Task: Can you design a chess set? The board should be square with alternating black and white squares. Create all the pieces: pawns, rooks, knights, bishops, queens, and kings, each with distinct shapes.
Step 3319:
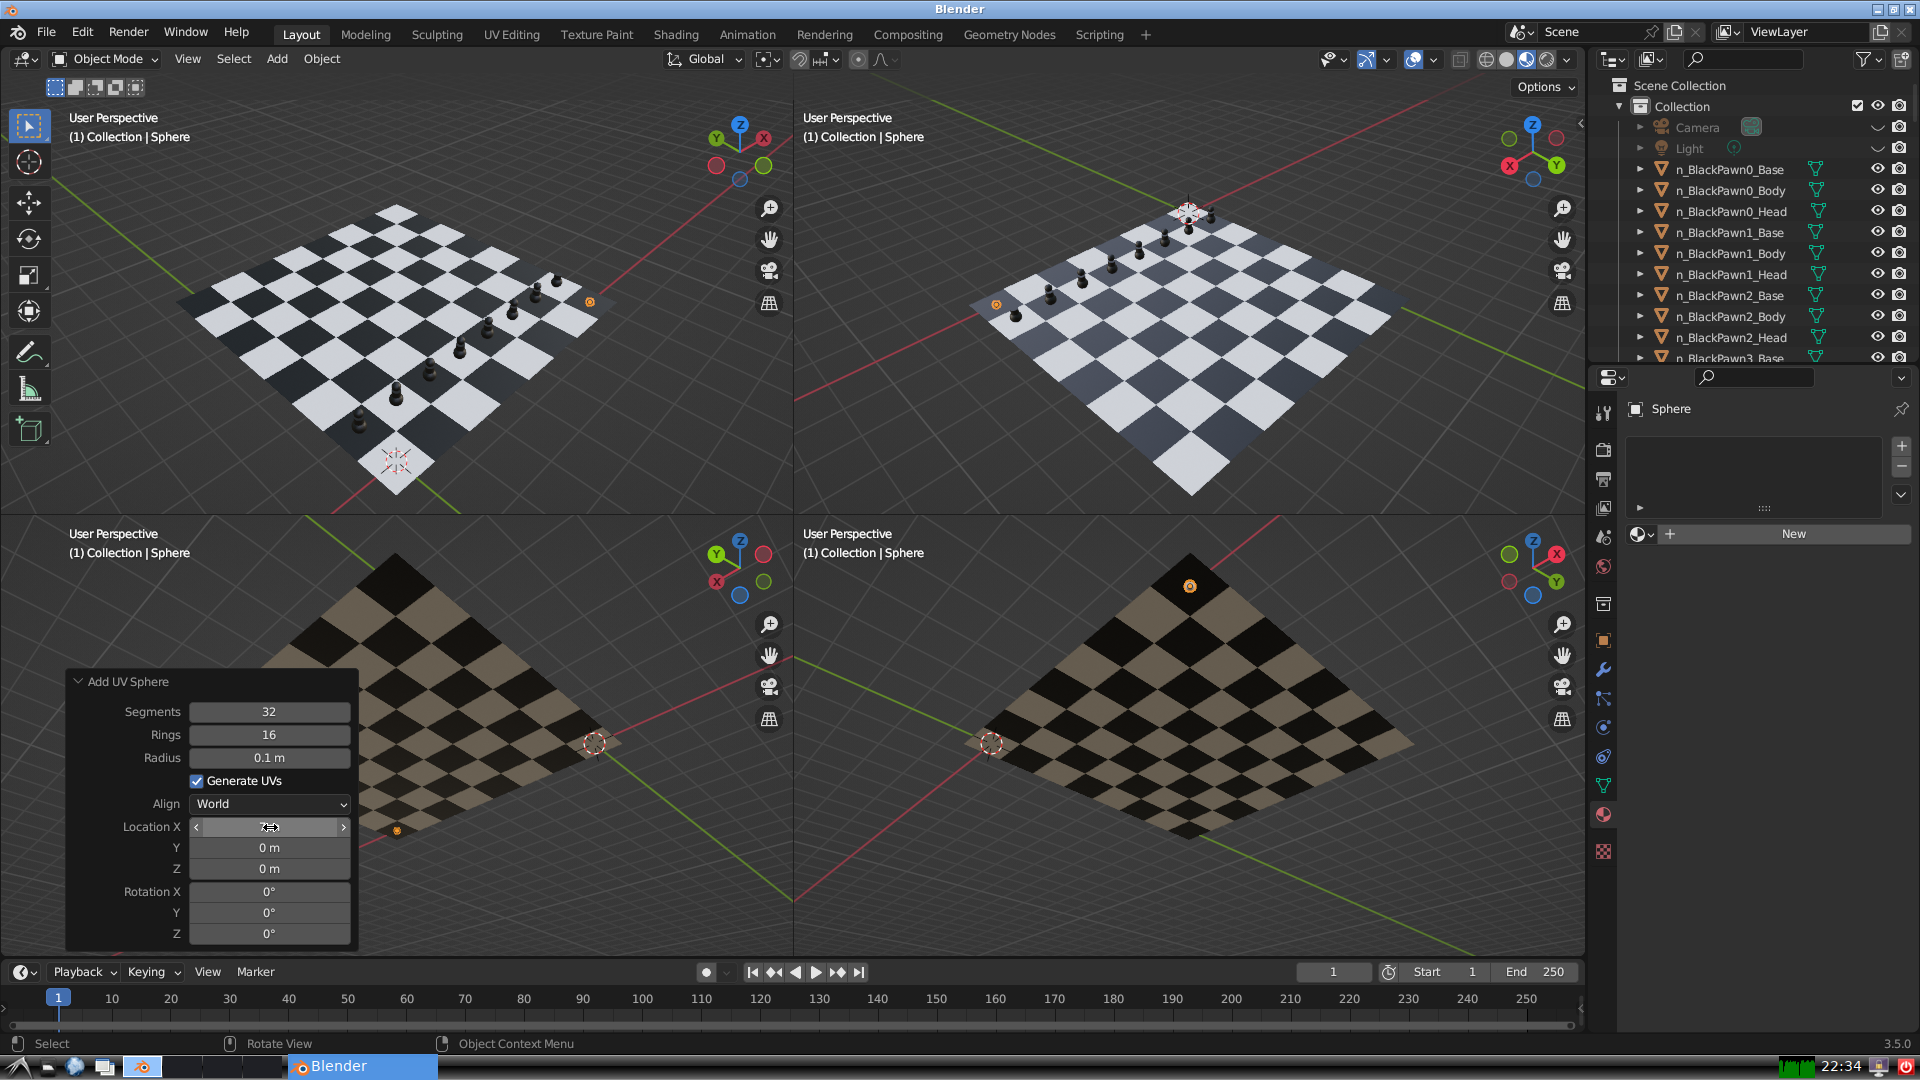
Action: {"mouse_move": [270, 849]}